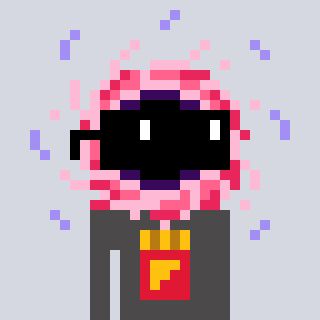
a pixel art character with square black sunglasses, a blackhole-shaped head and a grayscale-colored body on a cool background